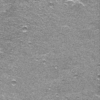
Label: not_dusty